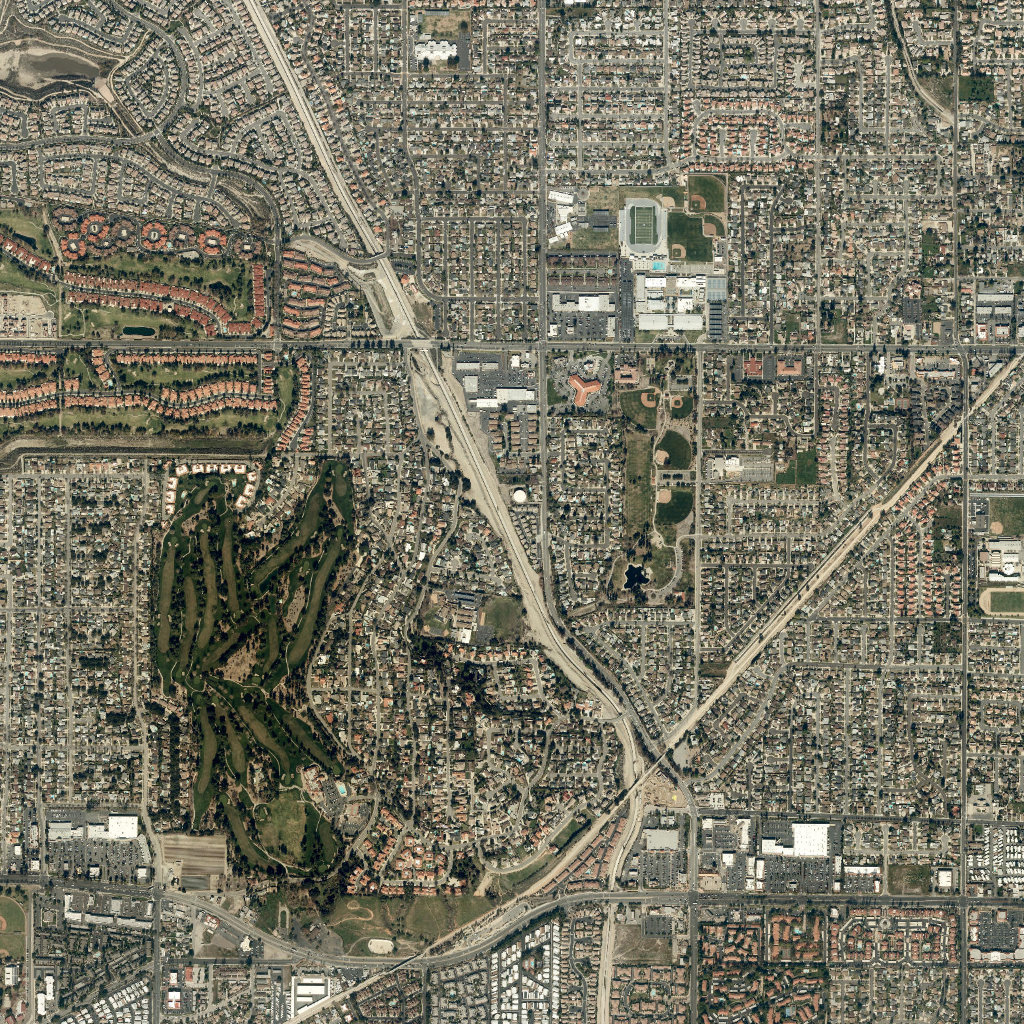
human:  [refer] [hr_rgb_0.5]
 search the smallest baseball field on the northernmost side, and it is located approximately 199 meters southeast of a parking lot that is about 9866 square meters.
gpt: <box>[[65, 38, 67, 40, 0]]</box>

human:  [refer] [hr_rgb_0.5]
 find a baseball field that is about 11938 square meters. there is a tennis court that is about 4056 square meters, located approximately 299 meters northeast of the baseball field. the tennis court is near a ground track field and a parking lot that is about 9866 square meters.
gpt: <box>[[60, 37, 64, 42, 0]]</box>